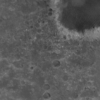
Label: not_dusty